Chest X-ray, PA view. Patient: 50 years old, sex M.
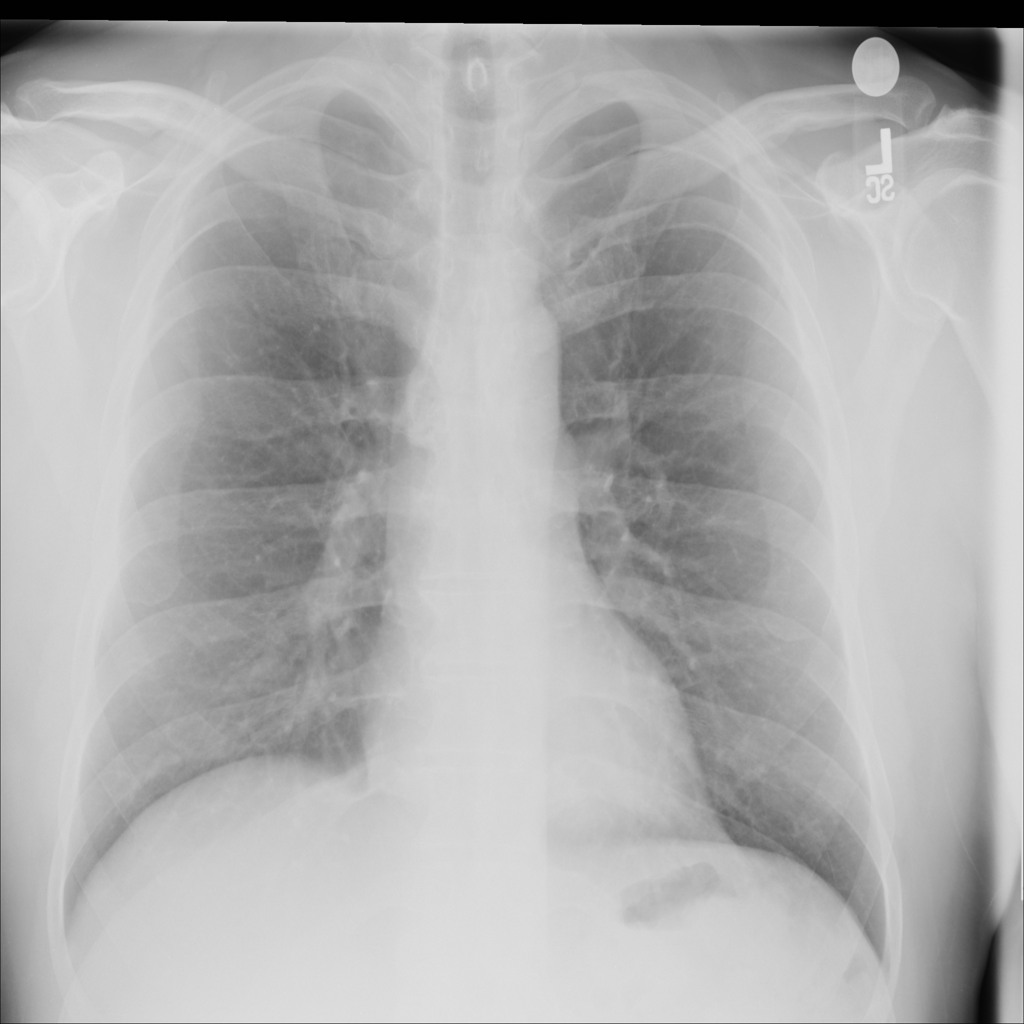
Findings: No Finding